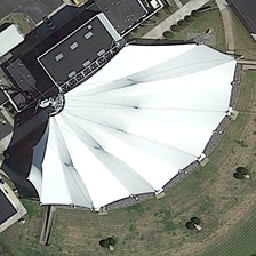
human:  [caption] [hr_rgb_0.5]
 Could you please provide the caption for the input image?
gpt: Next to a unique white conference center is a black building.

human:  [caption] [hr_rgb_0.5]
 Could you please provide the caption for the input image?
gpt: Next to the unique white conference center is a black building.

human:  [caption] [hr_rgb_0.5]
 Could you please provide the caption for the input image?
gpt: Next to a distinctive white convention center is a black building .

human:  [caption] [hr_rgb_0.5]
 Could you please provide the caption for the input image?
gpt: Next to the unique white conference center, there is a black building.

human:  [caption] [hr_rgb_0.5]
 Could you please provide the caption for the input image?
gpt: Next to a unique white conference center is a black building.